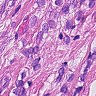
Metastatic tissue present: yes